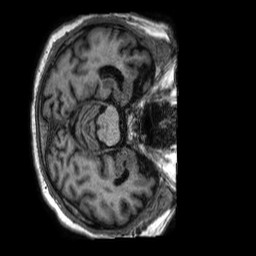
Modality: T1w
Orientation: axial
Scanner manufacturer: philips
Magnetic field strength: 1.5 T
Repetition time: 0.008323 s
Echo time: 0.003817 s